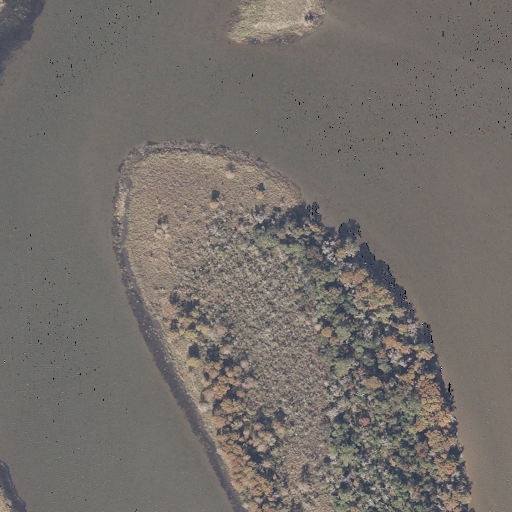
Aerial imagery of cape in Alabama named Cedar Point containing open water, woody wetlands, and herbaceous wetlands